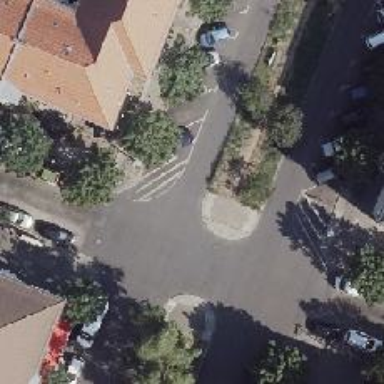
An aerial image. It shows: Unmarked crossing with pedestrian island.